Brain MRI, t2w sequence, axial 2D slice.
Patient: age 35, sex F, weight 95 kg, height 1.95 m
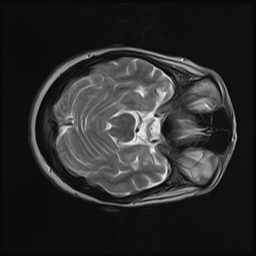